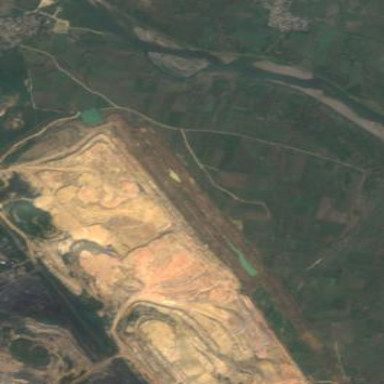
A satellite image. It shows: Spoil heap that is man-made.